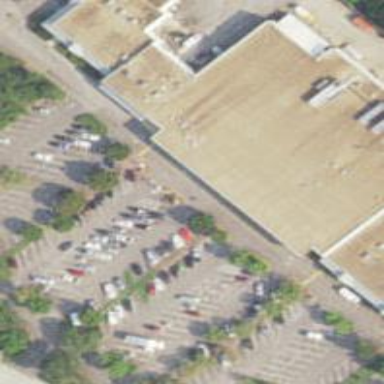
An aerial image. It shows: Supermarket.